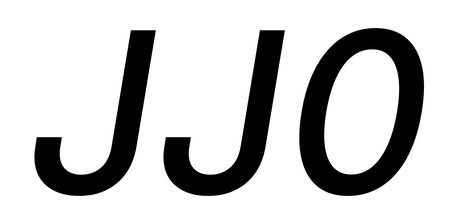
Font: Inter-Italic_Medium_Italic